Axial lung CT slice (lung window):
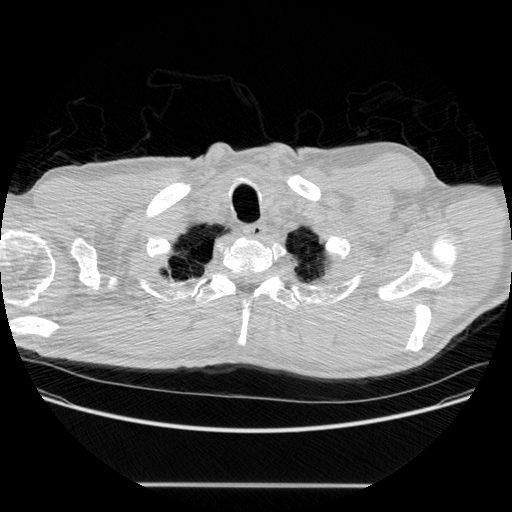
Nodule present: no